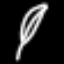
Label: leaf